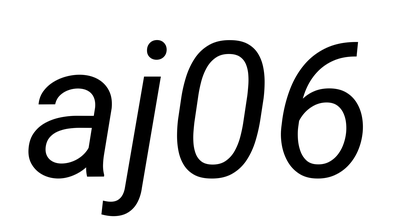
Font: Roboto-Italic_Italic